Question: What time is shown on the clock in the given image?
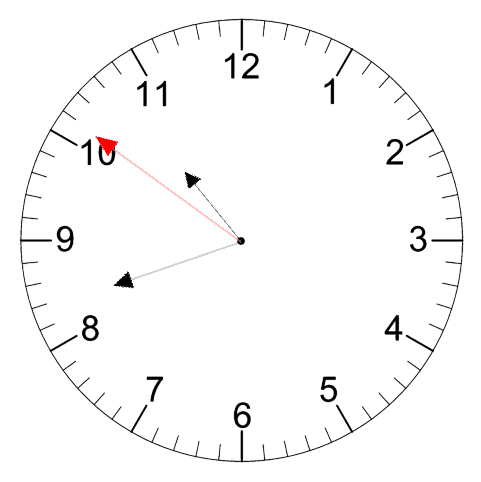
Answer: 10:41:51